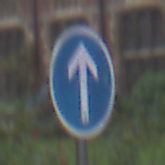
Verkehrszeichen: VorgeschriebeneFahrtrichtungGeradeaus
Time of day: Midday
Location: Outdoor (Urban)
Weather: Overcast
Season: NotSpecified
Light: Natural